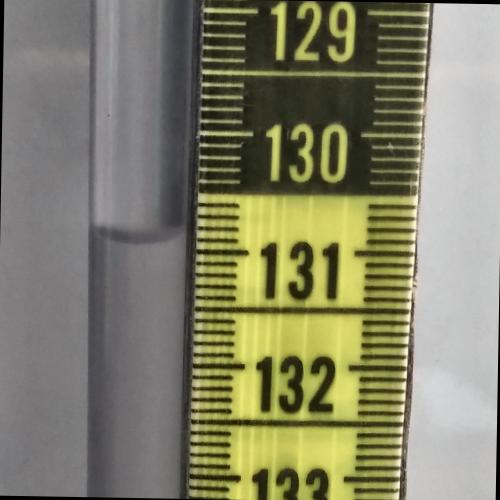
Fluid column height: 130.9 cm